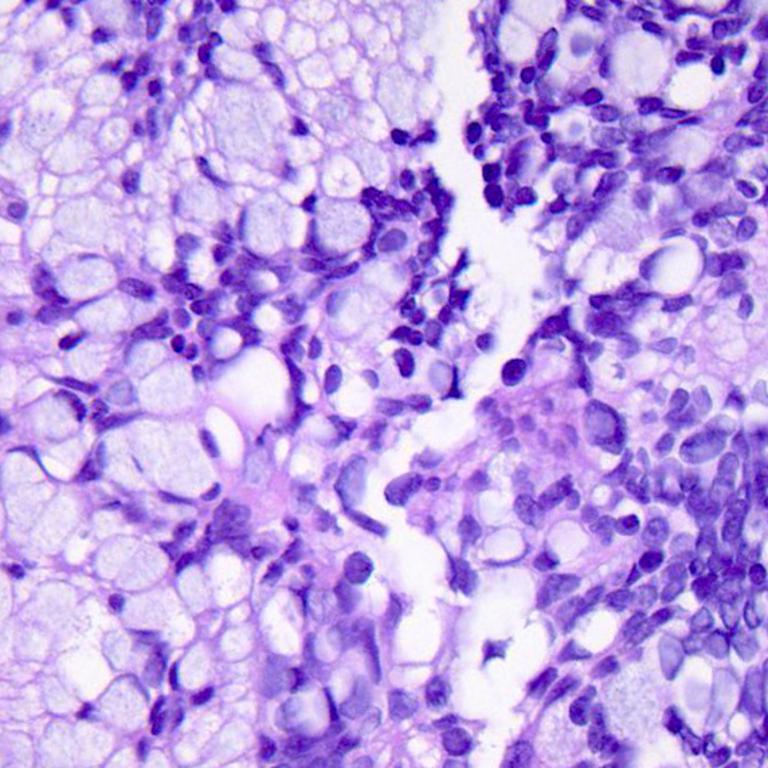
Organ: colon
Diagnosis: adenocarcinomas